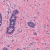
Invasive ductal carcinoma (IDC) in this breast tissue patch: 0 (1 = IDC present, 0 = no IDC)